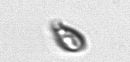
Label: Cryptophyta